Field crop: maize
Growth stage: 2
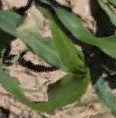
Species: maize